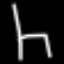
Label: chair